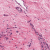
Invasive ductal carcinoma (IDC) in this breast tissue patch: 0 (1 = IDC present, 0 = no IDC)